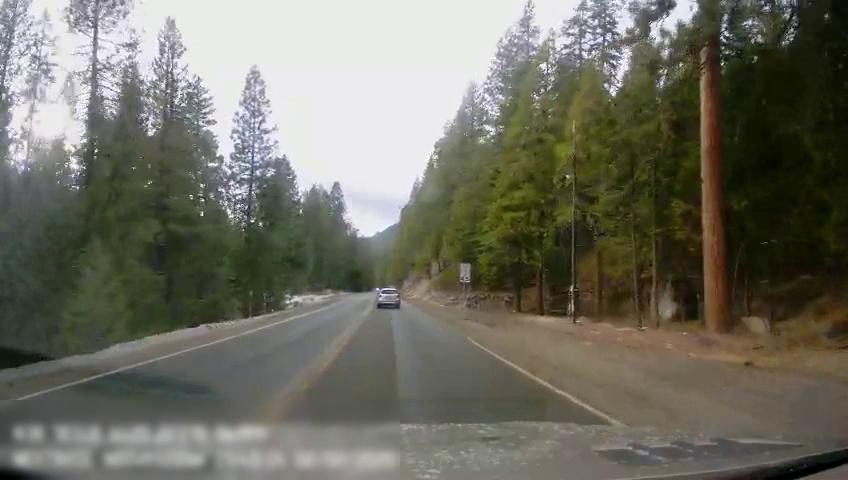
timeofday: Day
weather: Sunny
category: Drivable Space
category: Vehicles | SUV
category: Lanes | Alternate Lane
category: Lanes | Current Lane
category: Lanes | Opposite Lane
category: Lanes | Opposite Lane
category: Traffic | Signs